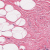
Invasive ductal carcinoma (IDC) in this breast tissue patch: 0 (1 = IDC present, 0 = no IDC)